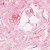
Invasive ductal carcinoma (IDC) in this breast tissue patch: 0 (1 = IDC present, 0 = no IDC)